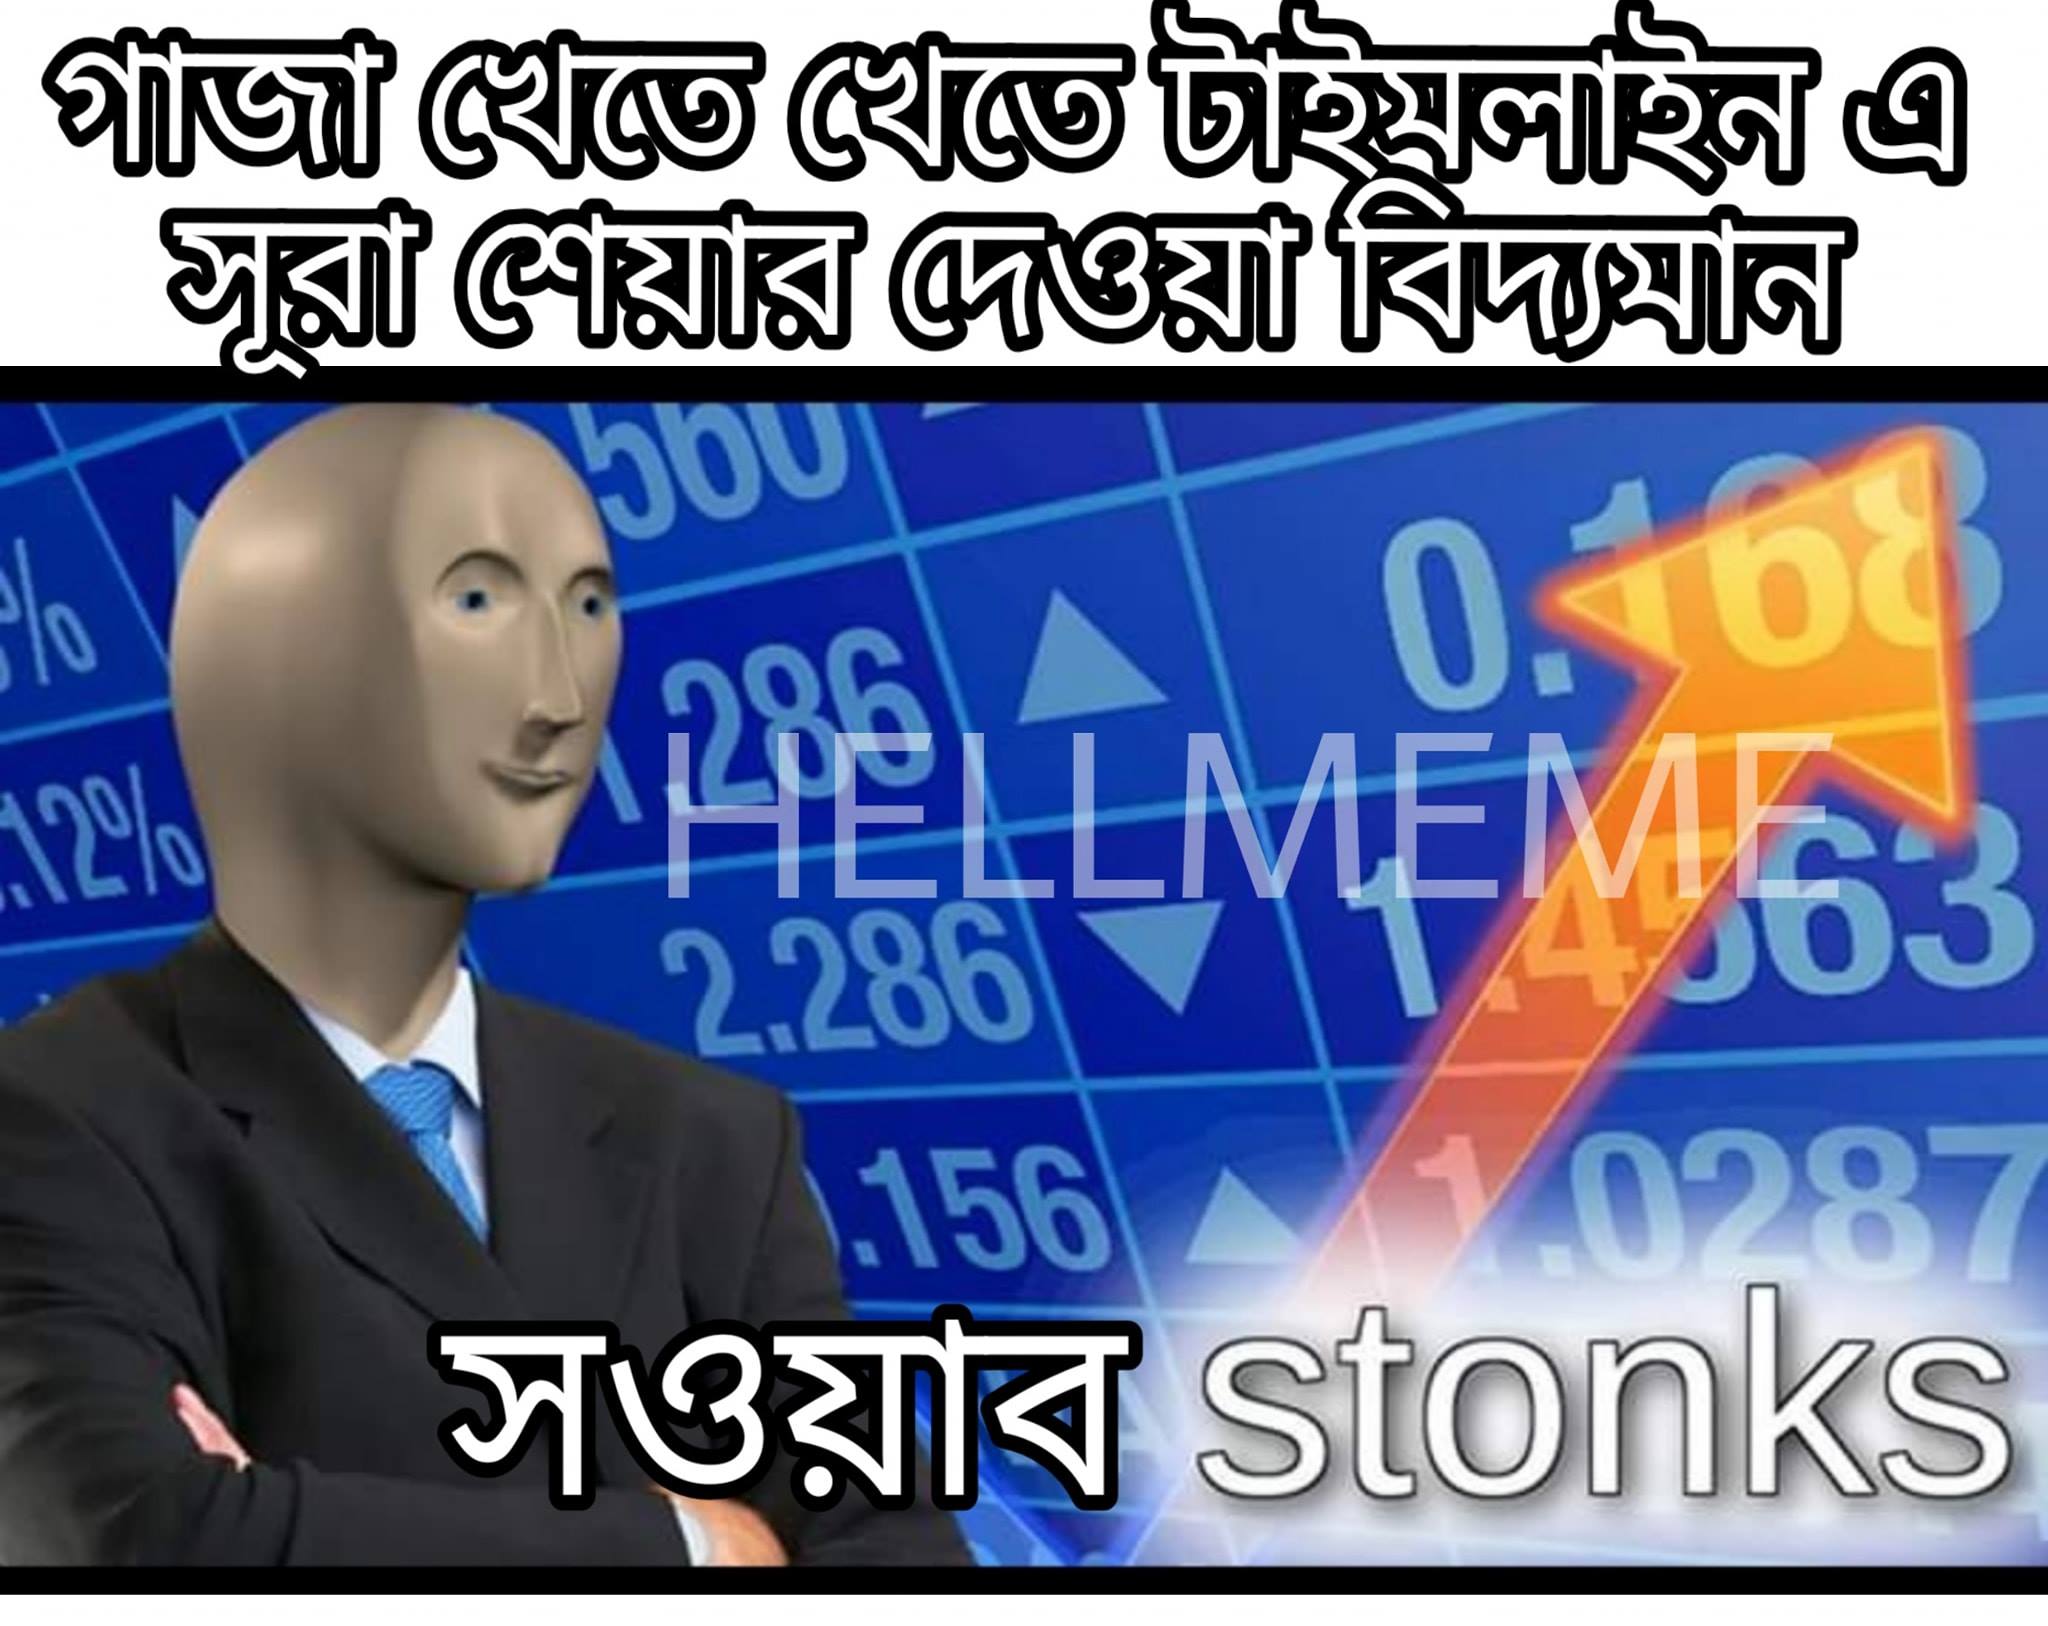
Caption: গাজা খেতে খেতে টাইমলাইন এ সূরা শেয়ার দেওয়া বিদ্যমান   সওয়াব  stonks
Label: non-hate